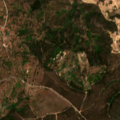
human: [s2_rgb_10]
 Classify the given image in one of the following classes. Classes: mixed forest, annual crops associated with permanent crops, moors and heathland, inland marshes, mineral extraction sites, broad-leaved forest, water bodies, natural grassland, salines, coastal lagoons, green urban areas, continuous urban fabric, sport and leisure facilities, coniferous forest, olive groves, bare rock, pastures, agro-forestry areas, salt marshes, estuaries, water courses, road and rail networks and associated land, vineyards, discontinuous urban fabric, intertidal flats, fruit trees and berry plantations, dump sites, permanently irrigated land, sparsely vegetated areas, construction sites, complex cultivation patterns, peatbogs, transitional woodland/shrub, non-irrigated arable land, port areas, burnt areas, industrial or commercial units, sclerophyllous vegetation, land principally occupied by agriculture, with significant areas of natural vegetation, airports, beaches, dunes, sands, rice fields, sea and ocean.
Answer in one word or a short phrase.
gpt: olive groves, complex cultivation patterns, land principally occupied by agriculture, with significant areas of natural vegetation, broad-leaved forest, moors and heathland, transitional woodland/shrub